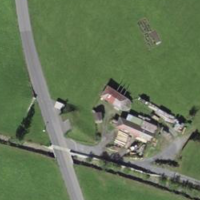
EUNIS habitat code: 24
Species observed at this site:
Motacilla cinerea